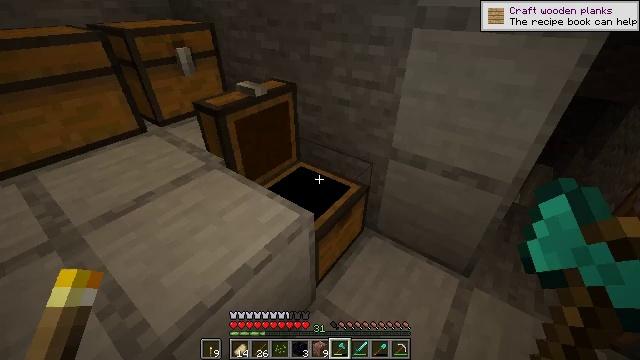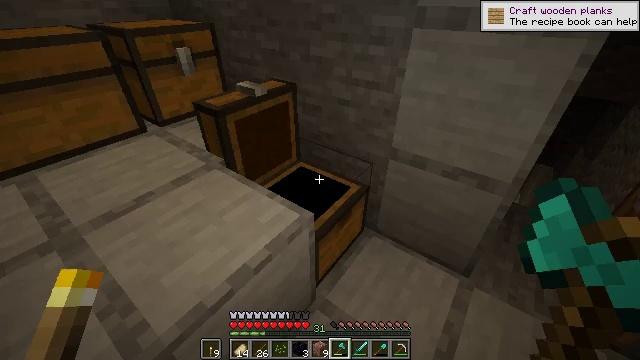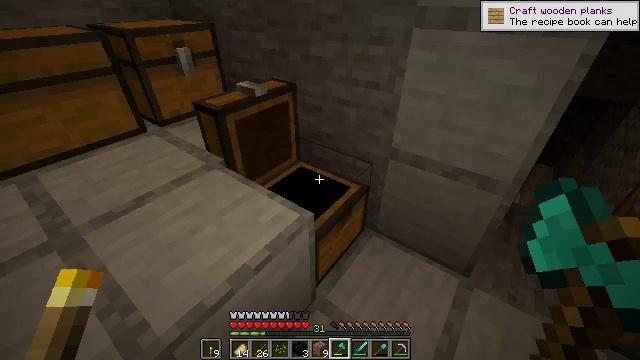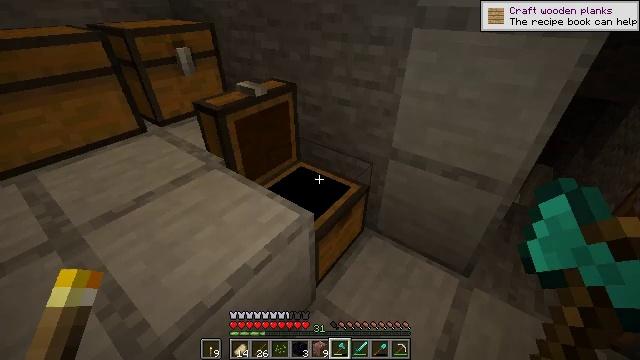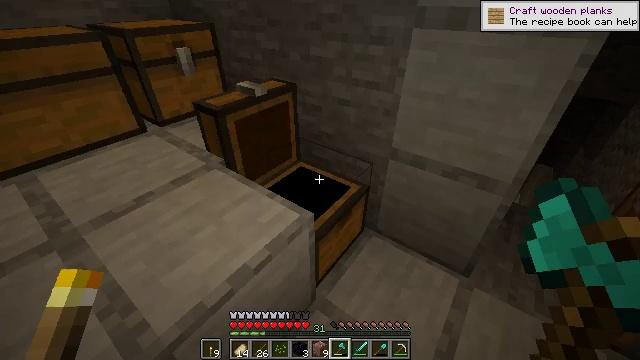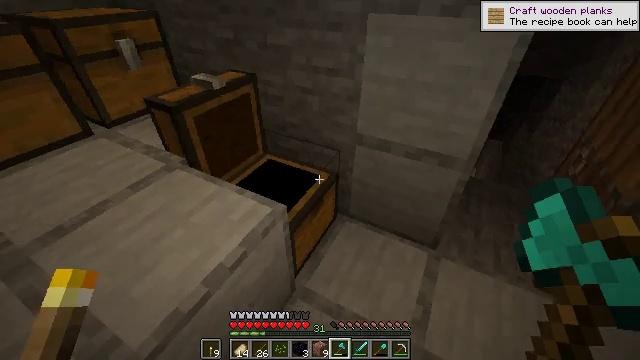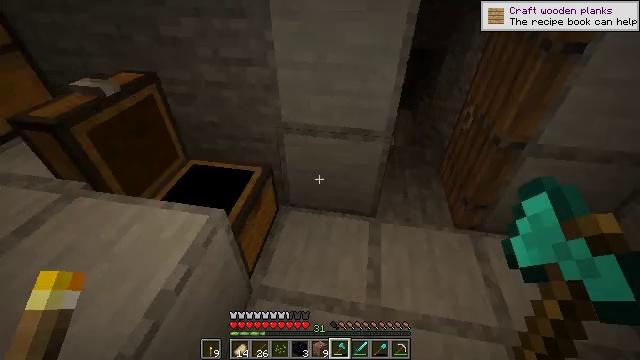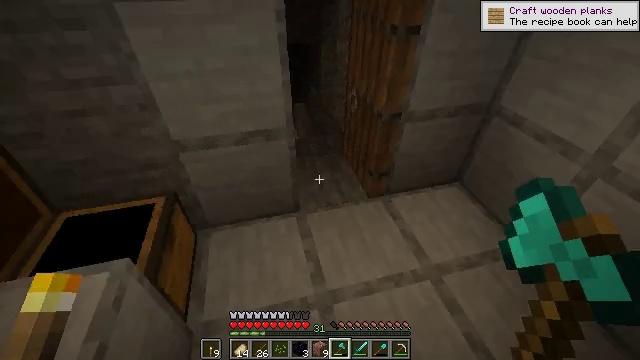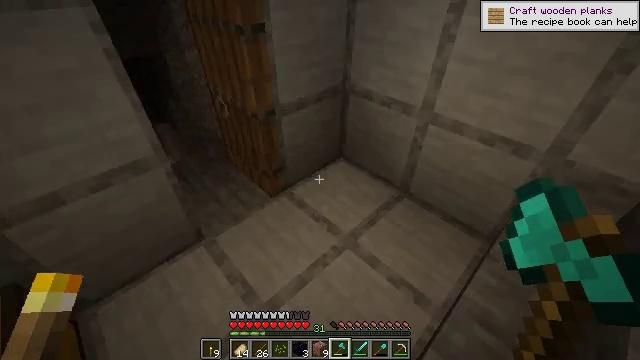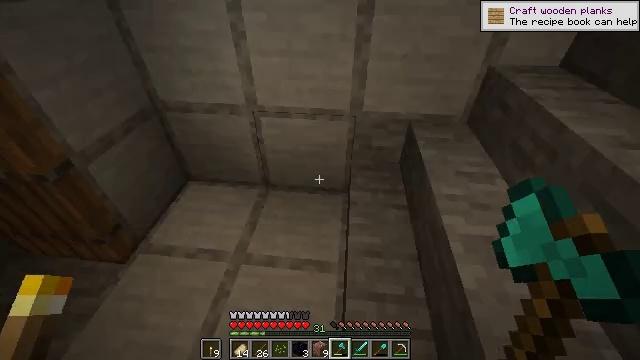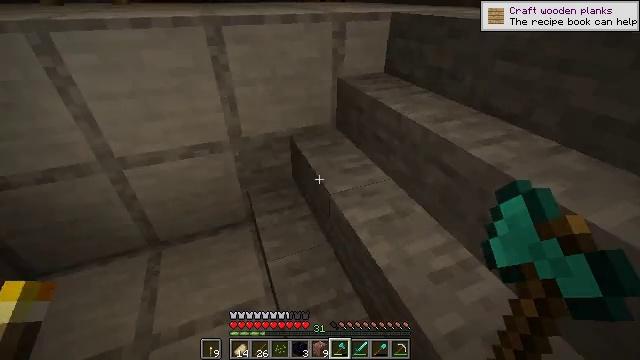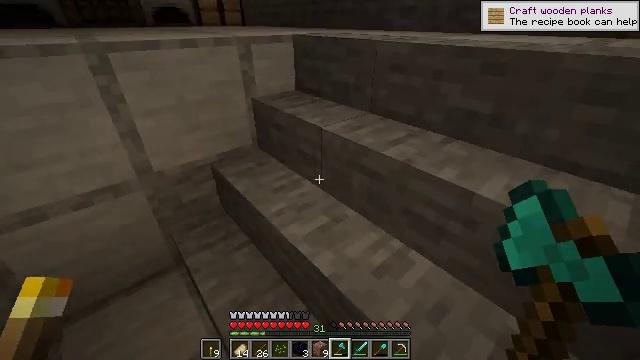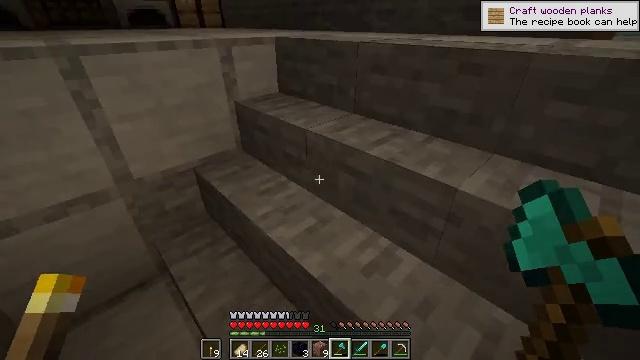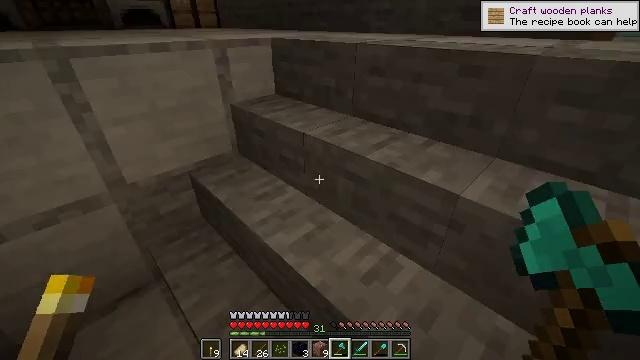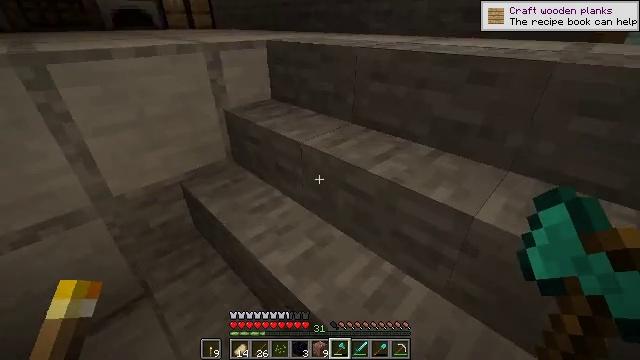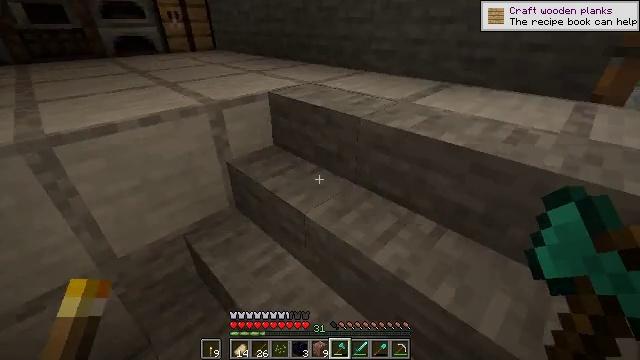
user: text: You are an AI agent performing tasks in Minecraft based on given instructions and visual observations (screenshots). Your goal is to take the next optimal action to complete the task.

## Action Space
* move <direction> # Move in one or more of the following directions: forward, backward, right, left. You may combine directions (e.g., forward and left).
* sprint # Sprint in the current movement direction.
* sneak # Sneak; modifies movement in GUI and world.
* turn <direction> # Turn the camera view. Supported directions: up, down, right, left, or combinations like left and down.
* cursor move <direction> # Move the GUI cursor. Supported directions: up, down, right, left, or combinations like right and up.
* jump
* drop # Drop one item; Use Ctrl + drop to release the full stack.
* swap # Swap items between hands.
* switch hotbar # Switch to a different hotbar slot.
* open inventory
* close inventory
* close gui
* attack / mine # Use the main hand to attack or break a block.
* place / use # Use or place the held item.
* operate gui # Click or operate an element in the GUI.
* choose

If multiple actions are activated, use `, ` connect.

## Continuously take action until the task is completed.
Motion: motion action
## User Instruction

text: Make rails on the crafting table.
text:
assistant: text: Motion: no_op
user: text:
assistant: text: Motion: no_op
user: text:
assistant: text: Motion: no_op
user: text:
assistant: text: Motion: no_op
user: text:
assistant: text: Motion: turn right and down
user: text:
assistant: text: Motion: turn right and down
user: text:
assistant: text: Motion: turn right
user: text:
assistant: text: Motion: turn right
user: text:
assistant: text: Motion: turn right
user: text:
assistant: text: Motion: turn right and up
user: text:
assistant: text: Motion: turn right and up
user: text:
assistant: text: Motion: turn right
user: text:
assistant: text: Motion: move forward
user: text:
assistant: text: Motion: move forward
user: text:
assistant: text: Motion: move forward
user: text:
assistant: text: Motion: move forward
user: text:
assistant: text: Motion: move forward
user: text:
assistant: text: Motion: move forward, turn right and up, jump
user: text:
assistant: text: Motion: move forward, turn right, jump
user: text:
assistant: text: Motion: move forward, turn right and up, jump
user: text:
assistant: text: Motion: move forward, turn up, jump
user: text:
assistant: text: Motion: move forward, jump
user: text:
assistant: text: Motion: move forward, turn left, jump
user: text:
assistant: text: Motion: move forward, turn left and up, jump
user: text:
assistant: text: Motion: move forward, turn left
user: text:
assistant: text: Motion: turn left and up
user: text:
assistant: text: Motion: turn left and up
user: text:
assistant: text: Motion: turn left and up
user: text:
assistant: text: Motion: turn left
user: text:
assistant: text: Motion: move left